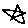
Label: star